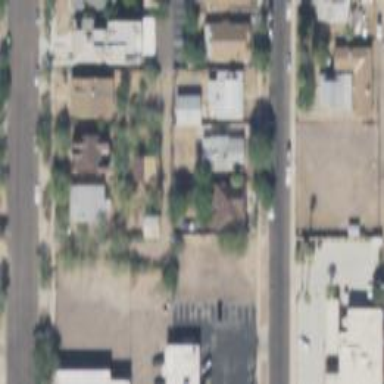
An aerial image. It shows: Alleyway designated as service road.